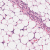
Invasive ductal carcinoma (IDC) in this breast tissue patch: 1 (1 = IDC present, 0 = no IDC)